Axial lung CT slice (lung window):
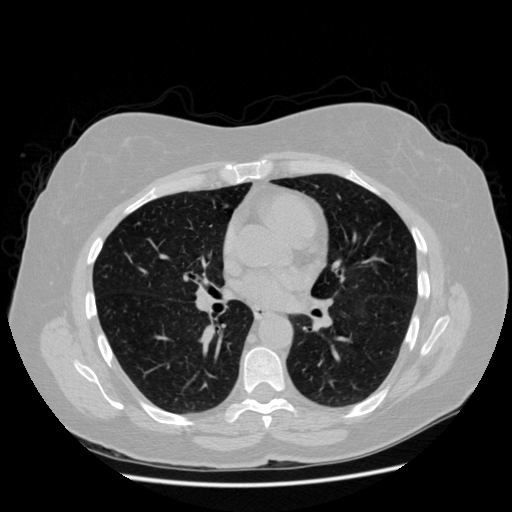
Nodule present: no